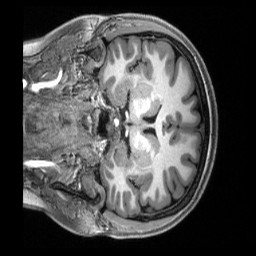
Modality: T1w
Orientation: coronal
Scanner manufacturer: siemens
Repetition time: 2.5 s
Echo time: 0.00231 s